Interaction volume radius: 5 \u00c5
Interaction volume height: 20 \u00c5
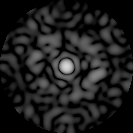
Disorder parameter: 0.8222